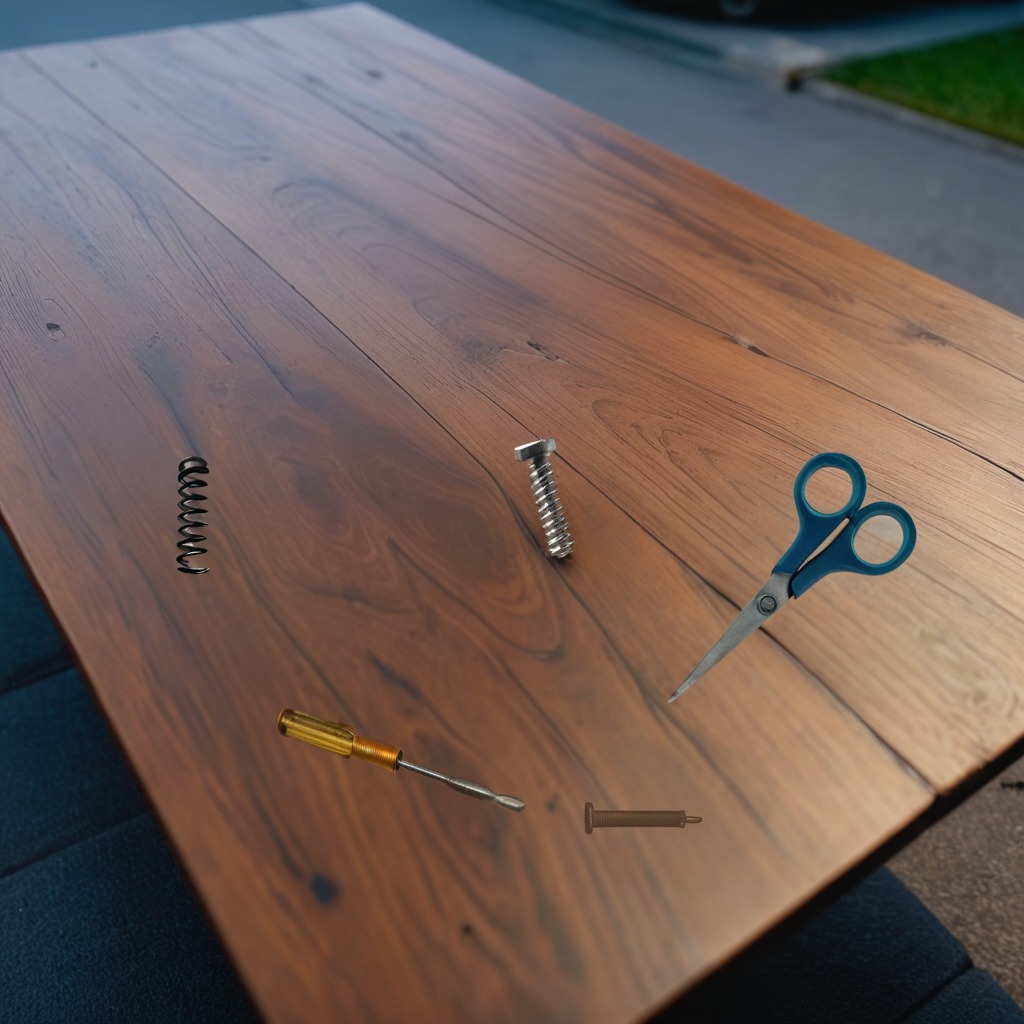
A metal machine screw, an iron nail, a coiled metal spring, a screwdriver, and a pair of scissors are lying on the table.